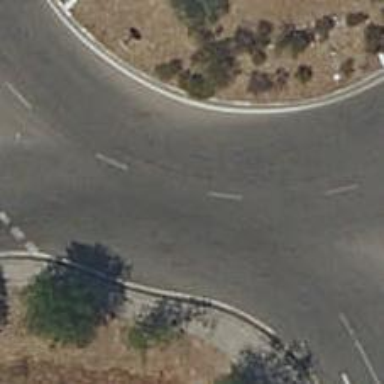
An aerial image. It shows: Tertiary road with asphalt surface leading to roundabout junction.